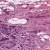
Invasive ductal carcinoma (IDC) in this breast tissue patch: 1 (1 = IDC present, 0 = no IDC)